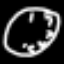
Label: clock